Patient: sex F, age 47
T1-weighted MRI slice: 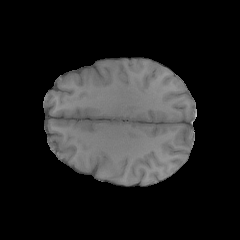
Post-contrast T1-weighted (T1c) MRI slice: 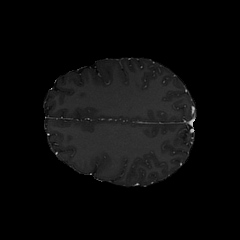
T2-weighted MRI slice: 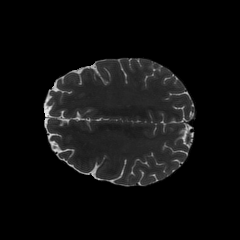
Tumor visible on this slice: no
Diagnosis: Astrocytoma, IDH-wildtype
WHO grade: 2